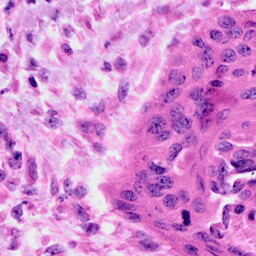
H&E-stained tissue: Cervix